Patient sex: F
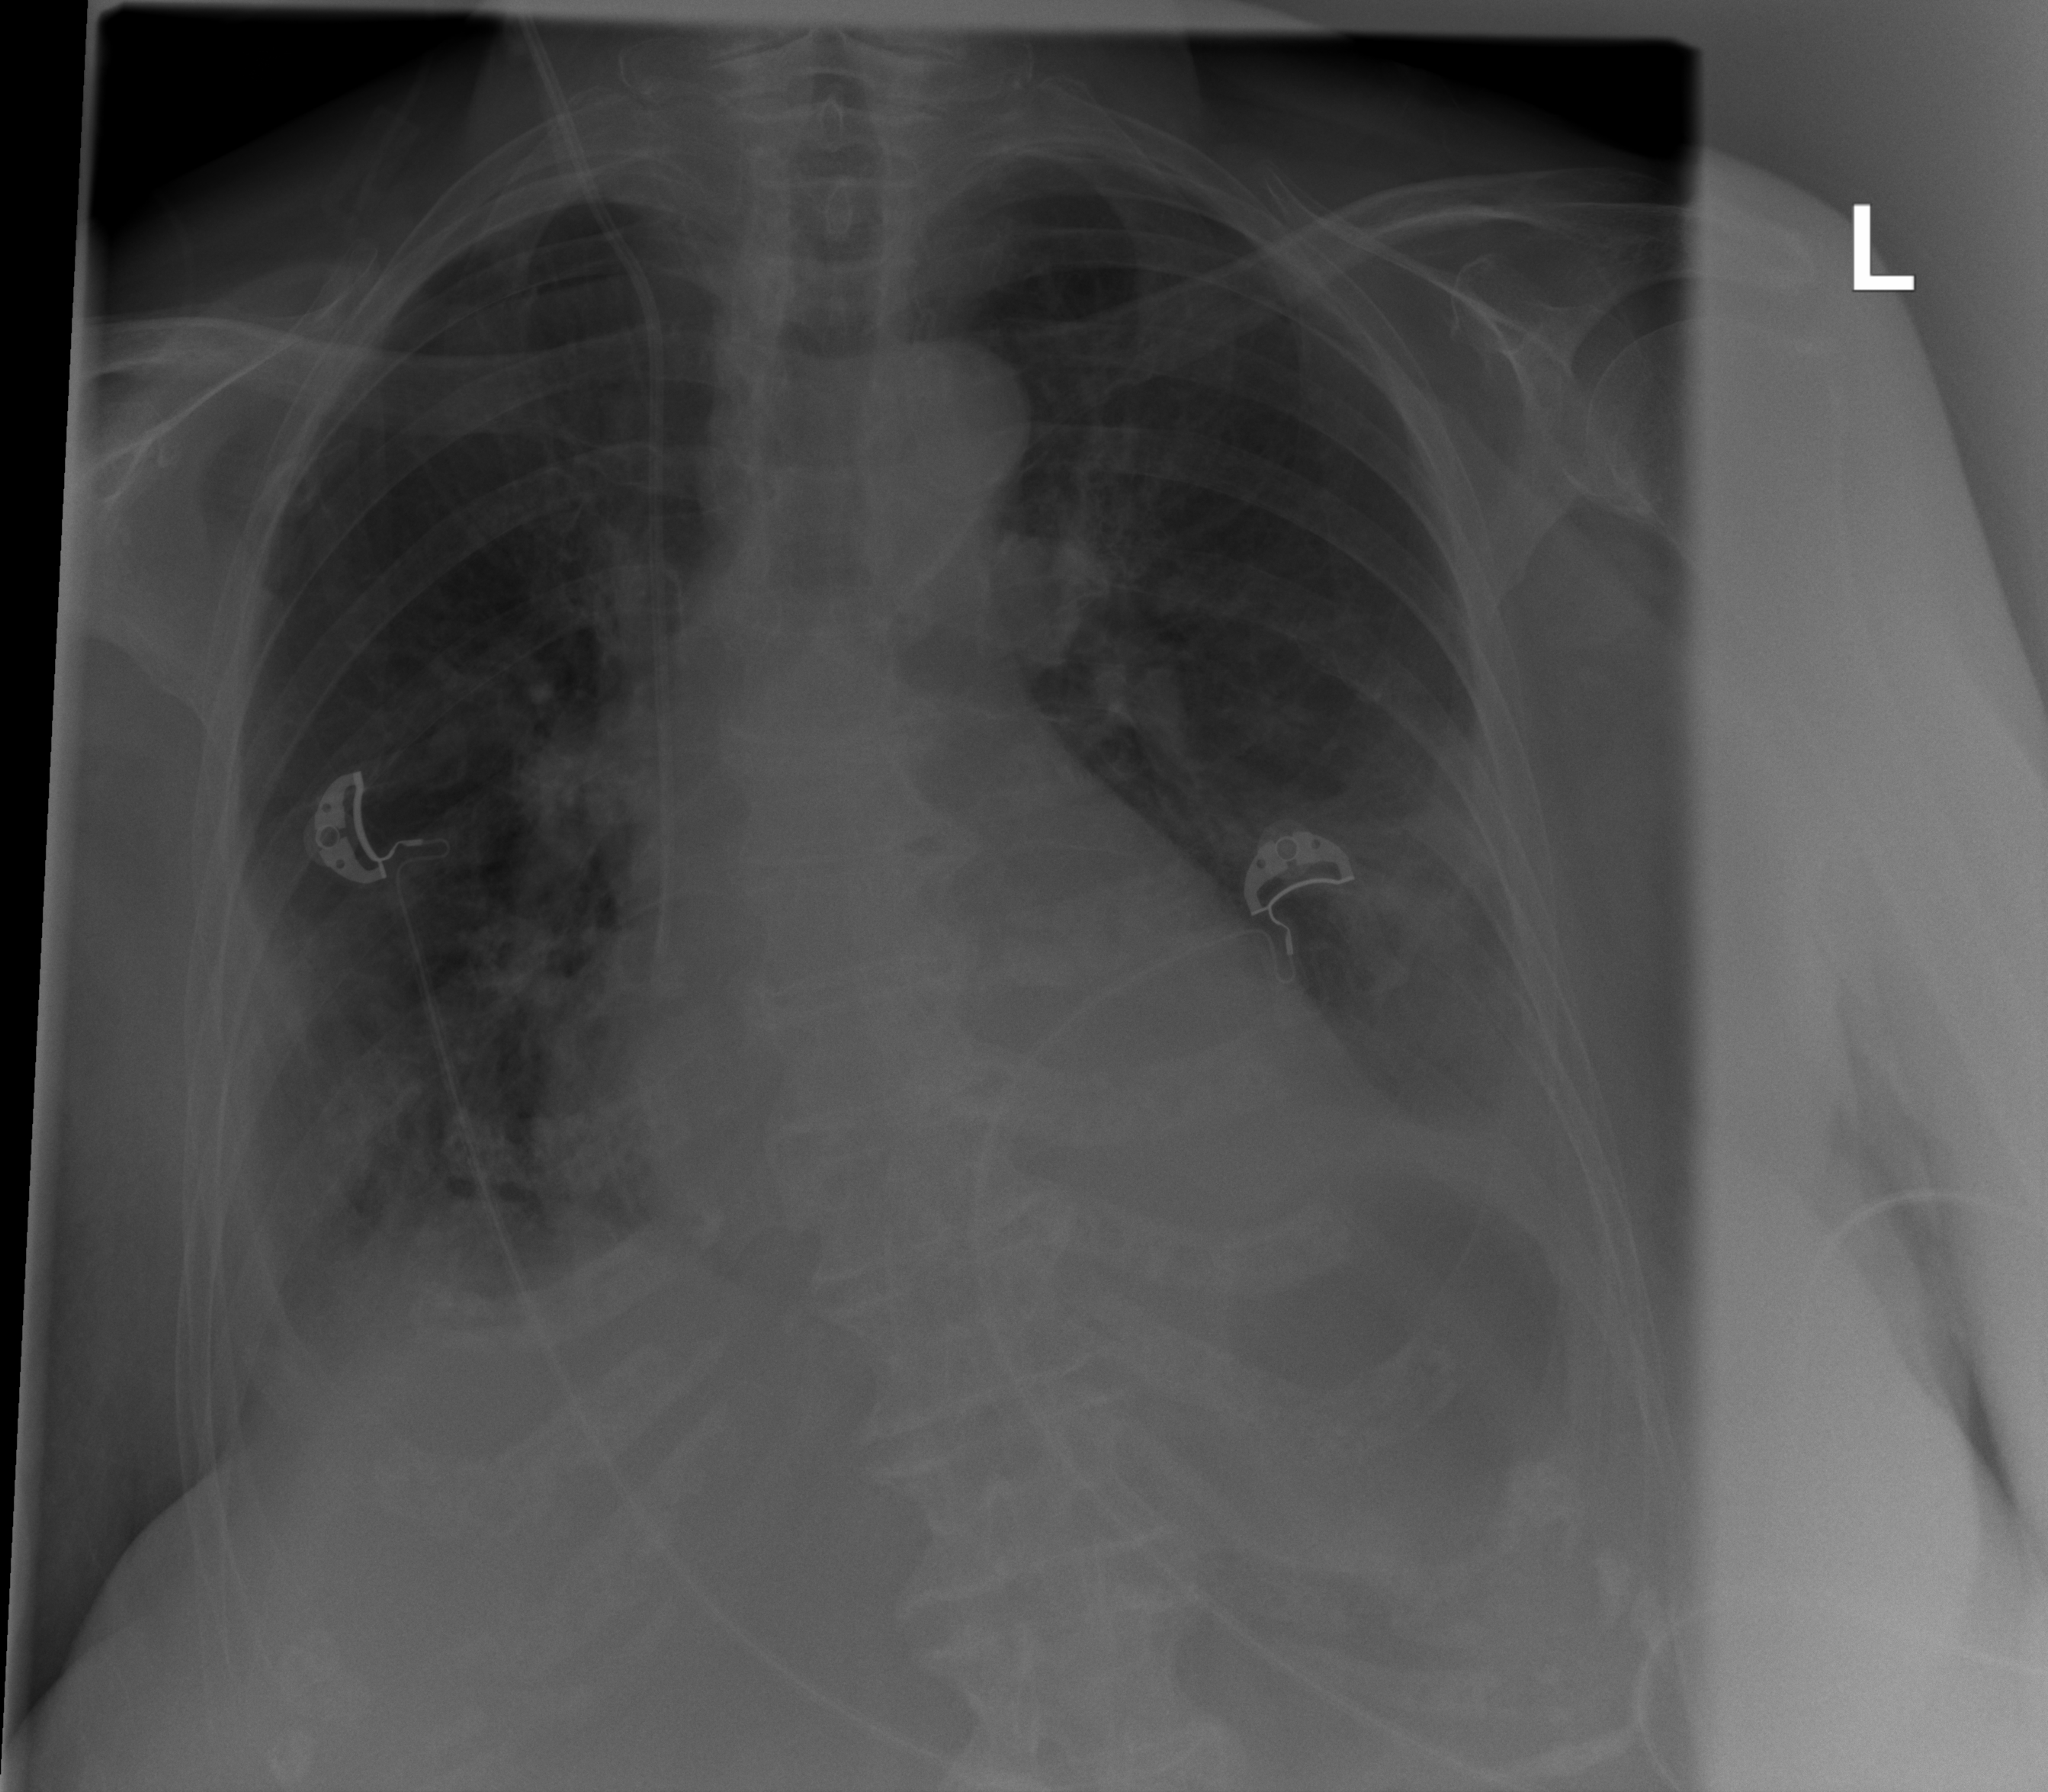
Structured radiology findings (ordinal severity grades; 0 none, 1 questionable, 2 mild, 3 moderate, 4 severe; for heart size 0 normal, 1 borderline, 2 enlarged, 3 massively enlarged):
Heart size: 1
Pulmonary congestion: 0
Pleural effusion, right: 2
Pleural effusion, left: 2
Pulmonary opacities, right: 2
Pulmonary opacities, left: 3
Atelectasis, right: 2
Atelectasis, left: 2